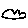
Label: cloud